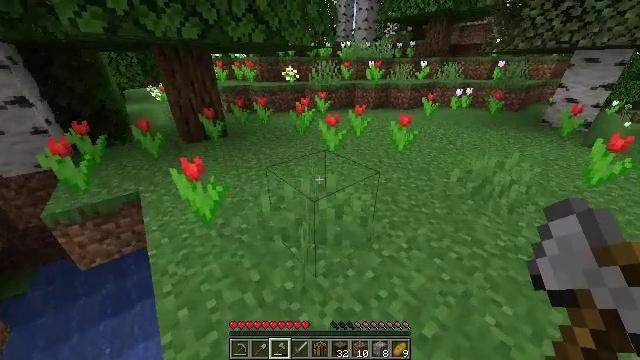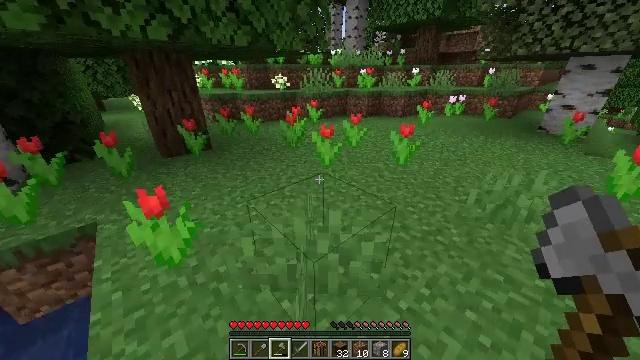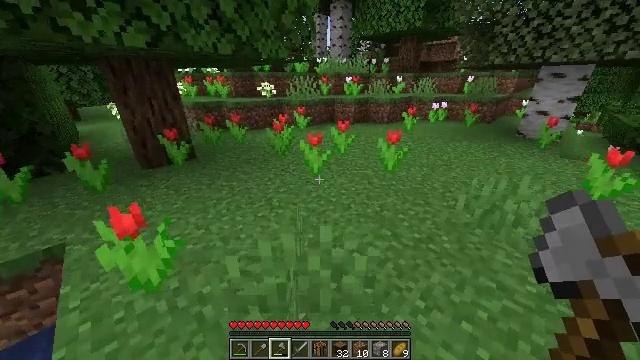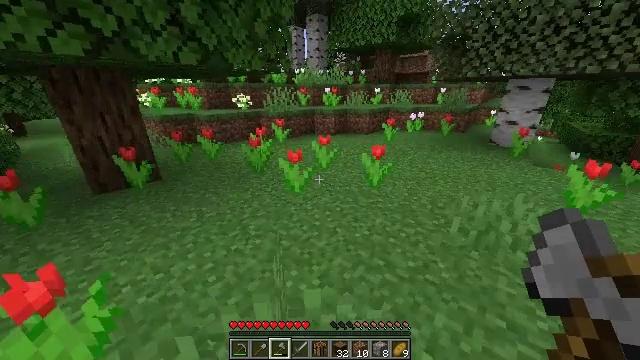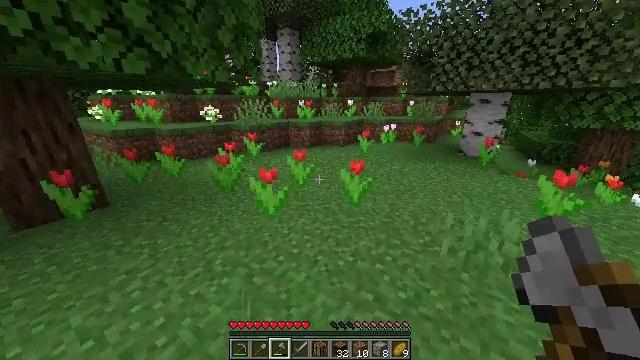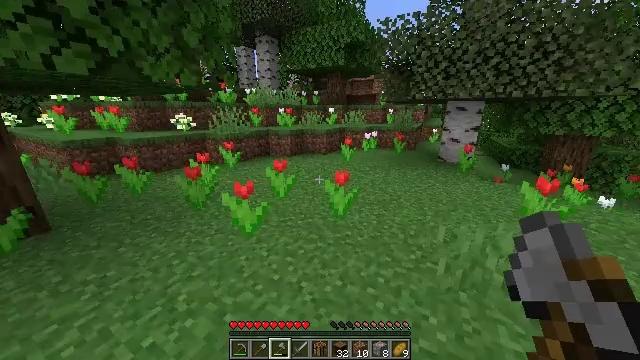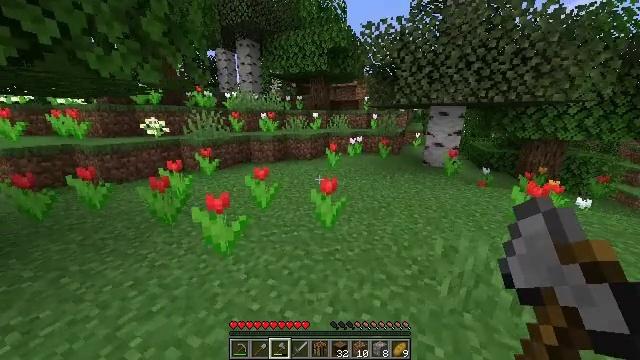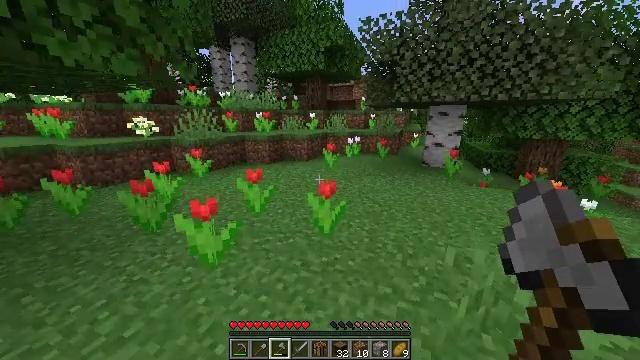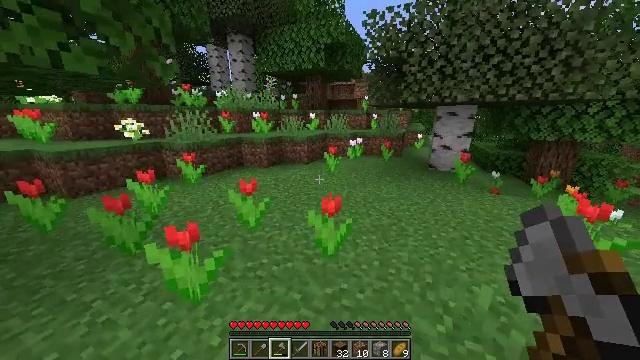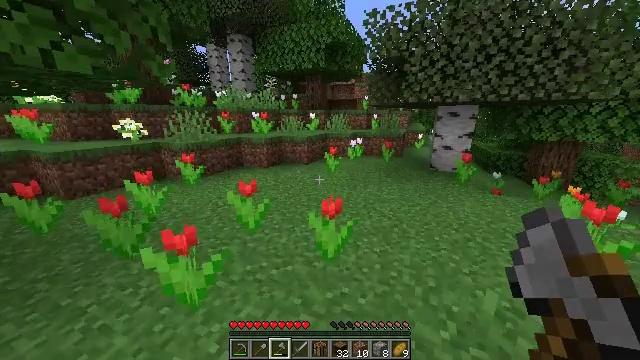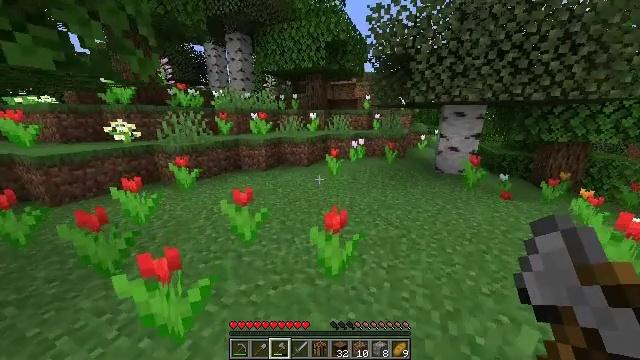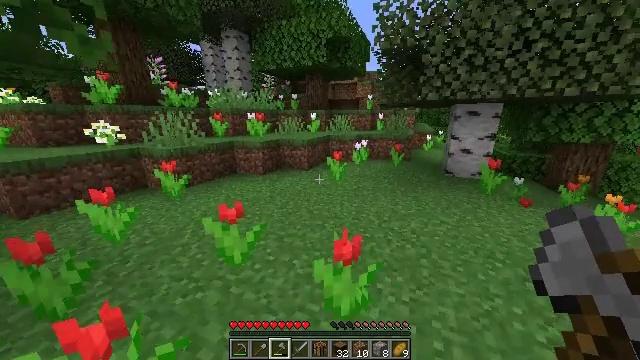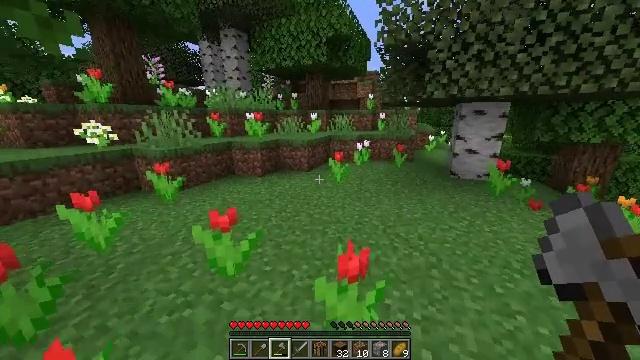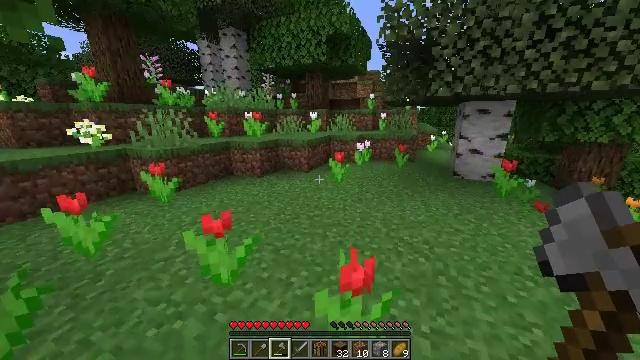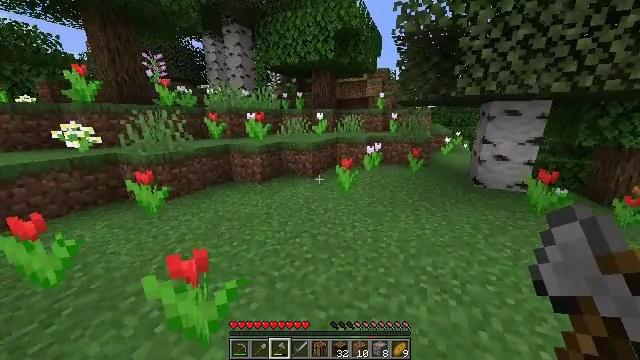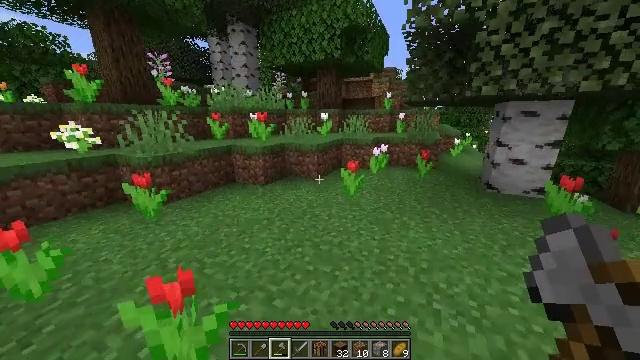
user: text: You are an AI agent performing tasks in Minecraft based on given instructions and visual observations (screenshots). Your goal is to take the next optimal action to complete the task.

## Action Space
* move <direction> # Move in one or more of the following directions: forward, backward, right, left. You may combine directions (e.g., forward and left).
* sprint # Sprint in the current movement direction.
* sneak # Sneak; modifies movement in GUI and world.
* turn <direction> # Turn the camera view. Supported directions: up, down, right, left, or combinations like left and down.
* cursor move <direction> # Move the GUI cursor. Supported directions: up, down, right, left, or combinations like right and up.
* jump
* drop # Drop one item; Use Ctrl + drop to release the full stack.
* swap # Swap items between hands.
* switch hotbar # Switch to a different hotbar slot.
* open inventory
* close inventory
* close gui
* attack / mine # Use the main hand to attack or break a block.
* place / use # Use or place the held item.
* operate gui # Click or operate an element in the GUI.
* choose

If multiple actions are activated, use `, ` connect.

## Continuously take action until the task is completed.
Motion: motion action
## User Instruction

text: Break the orange tulip to gather it.
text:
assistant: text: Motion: move forward, sprint, turn right and up
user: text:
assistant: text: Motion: move forward, sprint, turn right and up
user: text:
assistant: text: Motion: move forward, sprint, turn right and up
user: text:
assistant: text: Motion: move forward, sprint, turn right and up
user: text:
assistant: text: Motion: move forward, sprint, turn right and up
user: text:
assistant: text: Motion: move forward, sprint, turn right and up
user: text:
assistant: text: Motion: move forward, sprint
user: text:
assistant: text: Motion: move forward, sprint
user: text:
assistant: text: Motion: move forward, sprint
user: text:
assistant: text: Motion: move forward, sprint
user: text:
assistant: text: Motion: move forward, sprint
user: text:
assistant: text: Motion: move forward, sprint
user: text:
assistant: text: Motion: move forward, sprint
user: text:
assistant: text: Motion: move forward, sprint, turn left
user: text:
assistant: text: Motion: move forward, sprint, turn left
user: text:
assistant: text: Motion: move forward, sprint
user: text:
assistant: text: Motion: move forward, sprint
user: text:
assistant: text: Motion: move forward, sprint
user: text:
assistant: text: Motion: move forward, sprint
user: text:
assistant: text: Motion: move forward, sprint
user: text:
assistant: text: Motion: move forward, sprint
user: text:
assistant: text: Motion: move forward, sprint
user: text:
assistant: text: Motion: move forward, sprint, turn left
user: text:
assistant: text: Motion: move forward, sprint, turn left
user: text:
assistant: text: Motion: move forward, sprint, turn left
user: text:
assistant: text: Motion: move forward, sprint, turn left
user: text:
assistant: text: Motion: move forward, sprint, turn left
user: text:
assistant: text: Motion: move forward, sprint, turn left
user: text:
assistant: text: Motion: move forward, sprint, turn left
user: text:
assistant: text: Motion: move forward, sprint, turn left, jump